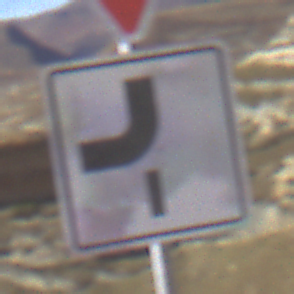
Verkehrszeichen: VerlaufVorfahrtsstrasse7
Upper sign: VorfahrtGewaehren
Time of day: Midday
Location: Outdoor (Nature)
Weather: Clear
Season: NotSpecified
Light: Natural